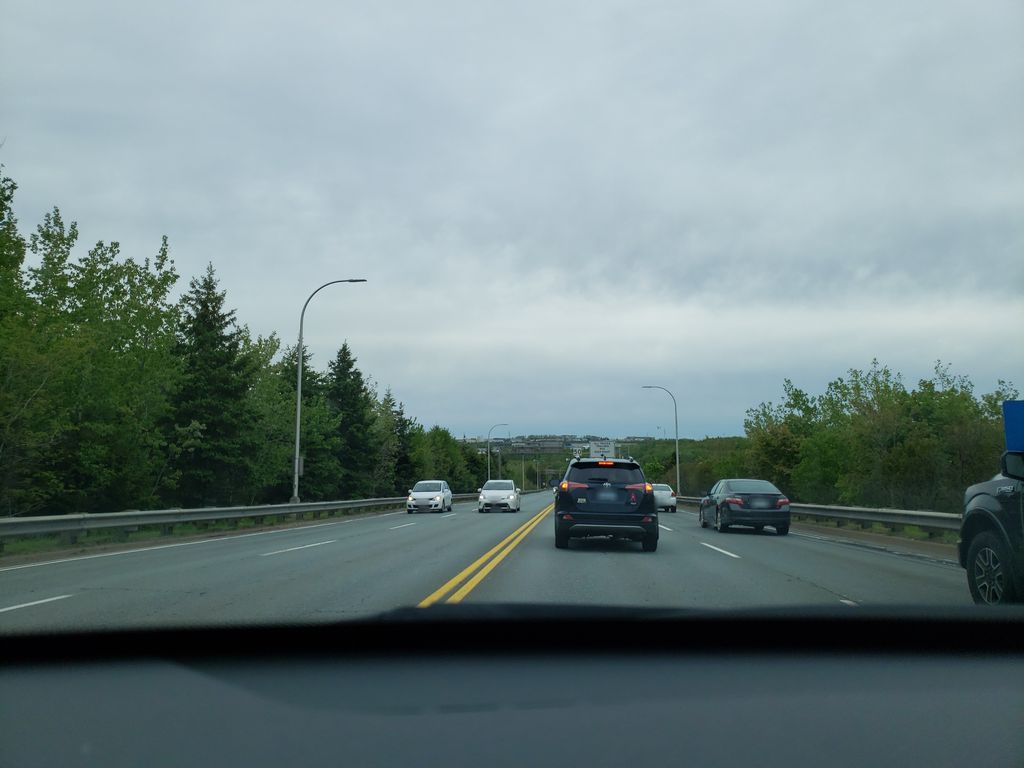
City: halifax